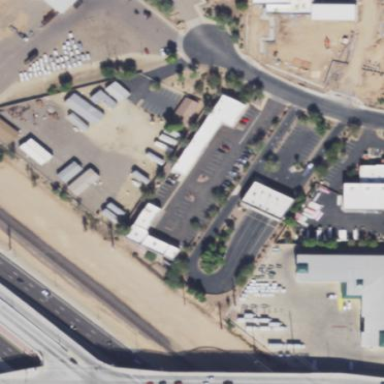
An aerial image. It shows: Commercial area.